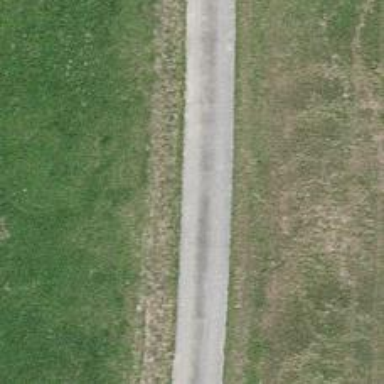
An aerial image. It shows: Gravel track with grade 2 tracktype.